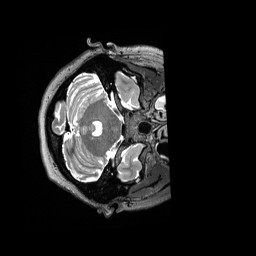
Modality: T2w
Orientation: axial
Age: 30
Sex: female
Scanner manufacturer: siemens
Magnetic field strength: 3 T
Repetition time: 3.2 s
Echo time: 0.562 s